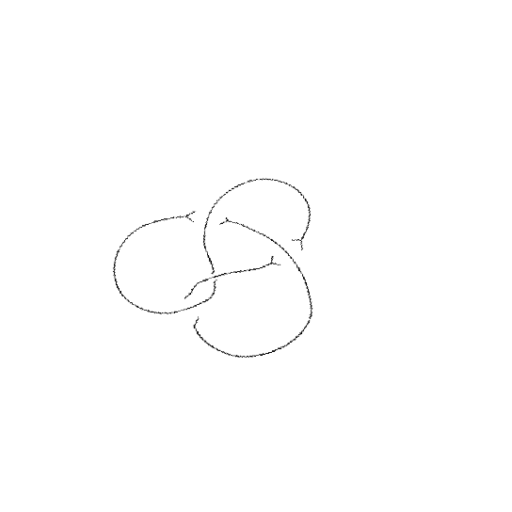
Crossing number: 4